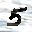
Label: 5